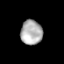
Tissue: prostate
Cell type: T cells
Senescence score: 0.2969
Nuclear area (px): 524
Mean DAPI intensity: 174.506